Question: I have created Ellipse in XAML.
Here is the code :
'''
<Grid x:Name="ContentPanel" Grid.Row="1" Margin="12,0,12,0">
<Ellipse Width="400" Stroke="DodgerBlue" Height="400" StrokeThickness="75" Fill="Transparent">
</Ellipse>
</Grid>
'''
Say the Ellipse is 100% if its 20% the blue color should fill only till that and also display the percentage text in the center (empty area) of ellipse.
I have add text to display in center.
'''
<Grid x:Name="ContentPanel" Grid.Row="1" Margin="12,0,12,0">
<Ellipse Width="400" Stroke="DodgerBlue" Height="400" StrokeThickness="75" Fill="Transparent">
</Ellipse>
<TextBlock VerticalAlignment="Center"
HorizontalAlignment="Center"
Text="20"
FontSize="125"/>
</Grid>
'''
Here is what how it looks like i am trying to acheive:

here the orange color with the 20% fill.
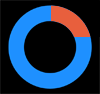
Answer: You can use an arc control preset in the assembly Microsoft.Expression.Drawing
It has properties like StartAngle and EndAngle which could be well manipulated accordingly.
'''
<es:Arc x:Name="arc" ArcThickness="3" ArcThicknessUnit="Pixel" EndAngle="360" Fill="Black" Height="270" Canvas.Left="101.94" Stroke="Black" StartAngle="0" UseLayoutRounding="False" Width="269.941" Canvas.Top="12" />
'''
Now what you could do using this control is : Just take two similar arcs One superimposing the other,
color the below one(1st arc) with Blue and give start and end angle properties to the red color arc(2nd arc) which would make your layout look like the way it is mentioned in design two.
'''
<Canvas x:Name="canvas1" Margin="0,10,0,0" Height="300" Width="480" HorizontalAlignment="Center">
<es:Arc x:Name="arc" ArcThickness="3" ArcThicknessUnit="Pixel" Fill="Black" Height="100" Canvas.Left="0" Stroke="Blue" UseLayoutRounding="False" Width="100" Canvas.Top="0"/>
</Canvas>
<es:Arc x:Name="arc" ArcThickness="3" EndAngle="120" StartAngle="0" ArcThicknessUnit="Pixel" Fill="Blue" Height="100" Canvas.Left="0" Stroke="Blue" UseLayoutRounding="False" Width="100" Canvas.Top="0"/>
</Canvas>
'''
Check <URL> link as well